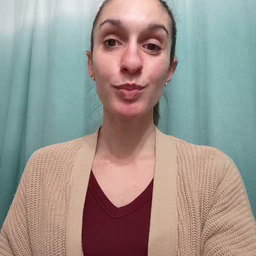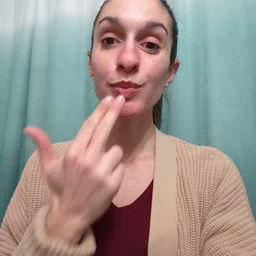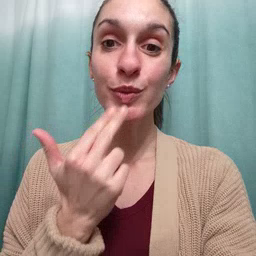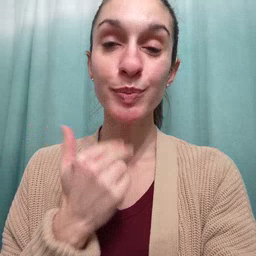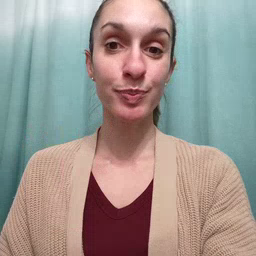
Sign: cute